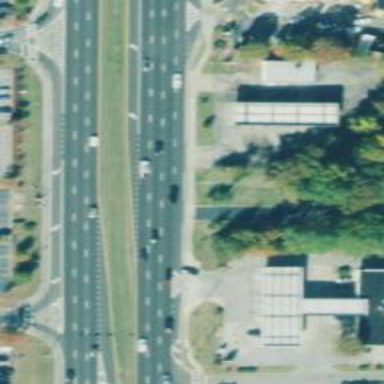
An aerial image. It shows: Asphalt road designated as trunk highway.